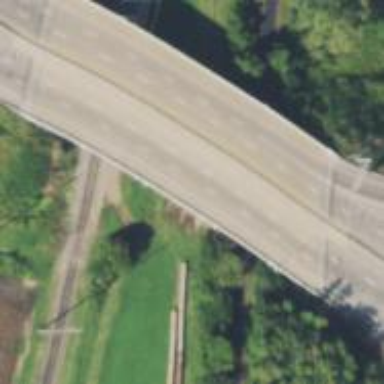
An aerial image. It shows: Bridge crossing over highway trunk expressway.